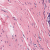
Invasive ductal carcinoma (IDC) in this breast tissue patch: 0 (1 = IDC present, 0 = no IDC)